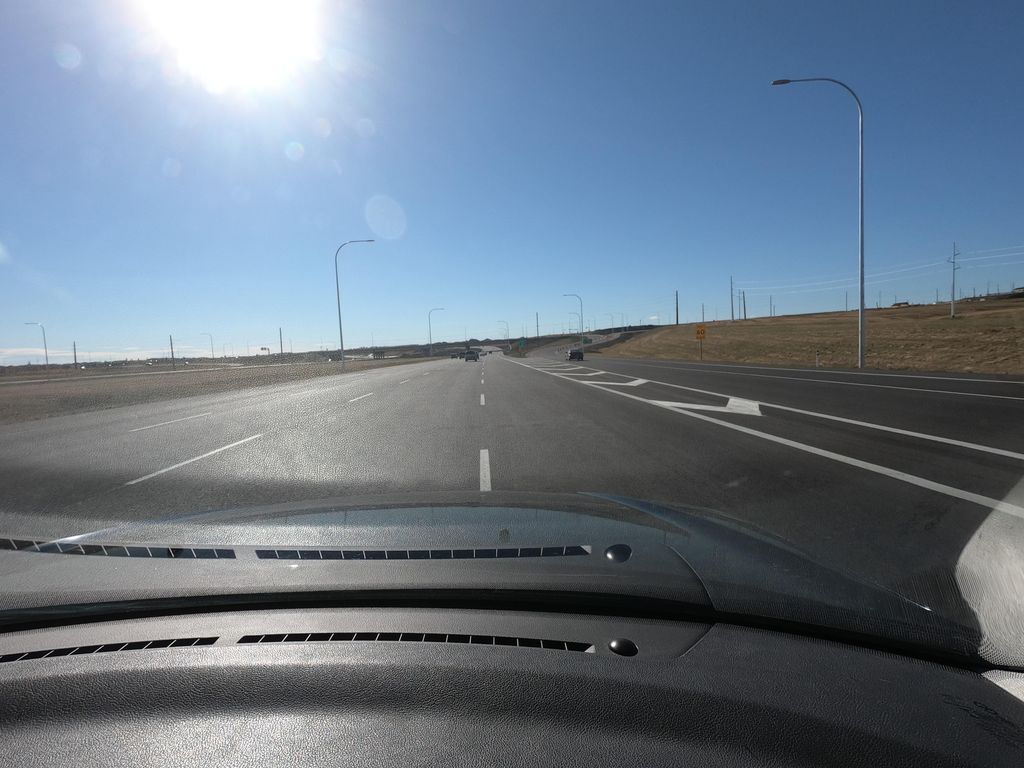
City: calgary